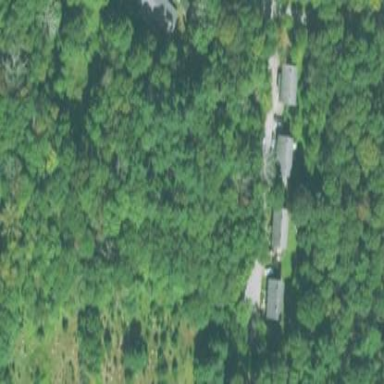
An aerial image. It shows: Mixed woodland with various types of leaves.